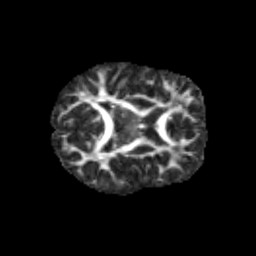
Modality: FA
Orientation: axial
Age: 9
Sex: female
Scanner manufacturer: siemens
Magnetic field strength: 3 T
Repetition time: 3.8 s
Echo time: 0.07 s